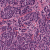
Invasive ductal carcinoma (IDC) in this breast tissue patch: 1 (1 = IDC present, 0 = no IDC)